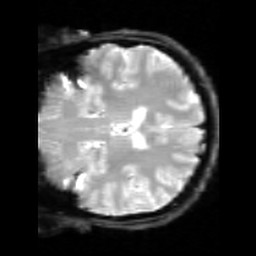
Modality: inplaneT2
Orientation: coronal
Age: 22
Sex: female